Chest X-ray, PA view. Patient: 65 years old, sex M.
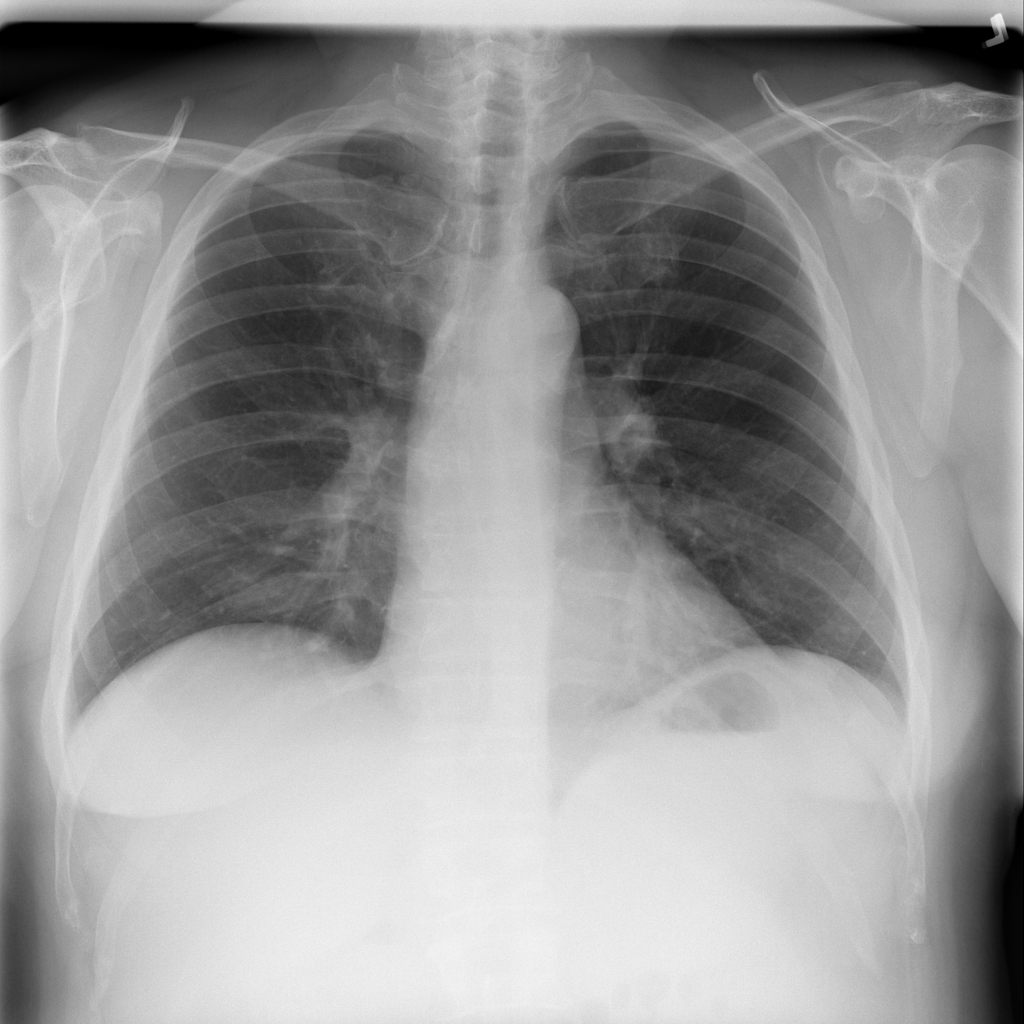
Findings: No Finding